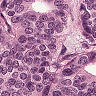
Metastatic tissue present: yes